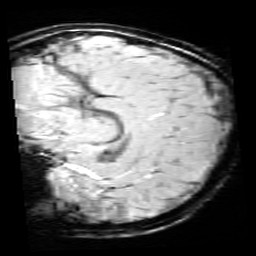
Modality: SWI
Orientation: sagittal
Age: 10
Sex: male
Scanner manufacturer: siemens
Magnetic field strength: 3 T
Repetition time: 0.027 s
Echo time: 0.02 s